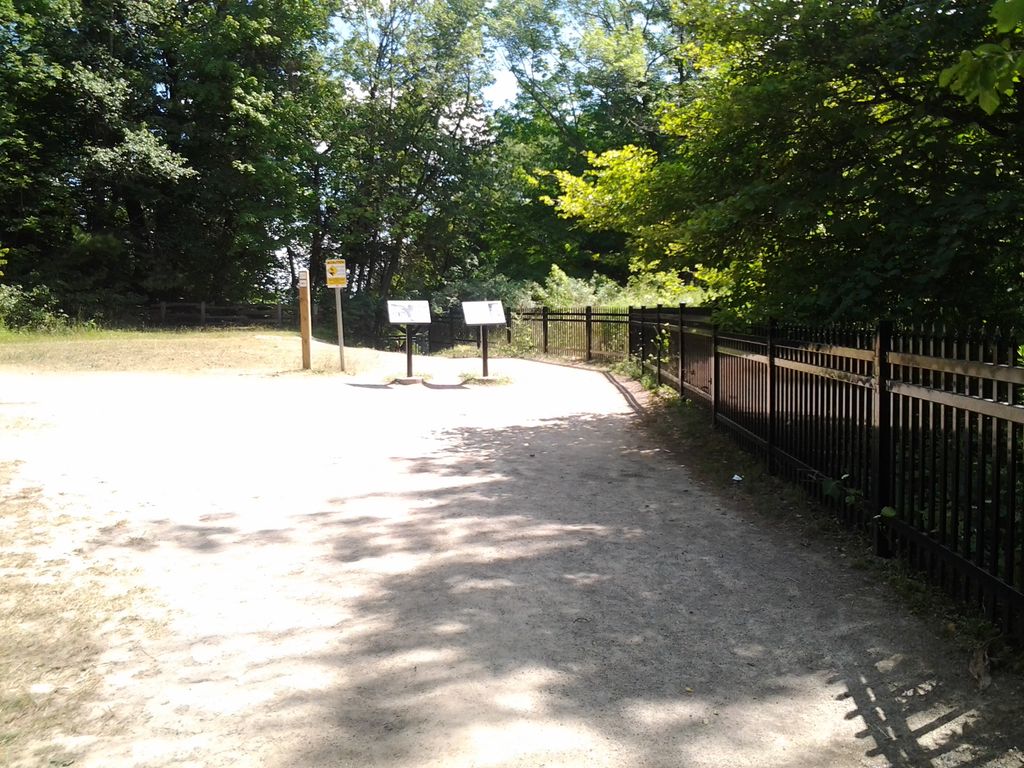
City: hamilton